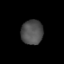
Tissue: lung
Cell type: Endothelial cells
Senescence score: 0.5681
Nuclear area (px): 523
Mean DAPI intensity: 80.426